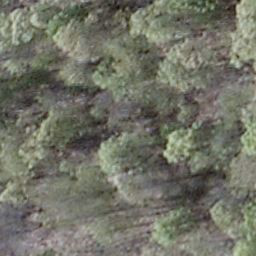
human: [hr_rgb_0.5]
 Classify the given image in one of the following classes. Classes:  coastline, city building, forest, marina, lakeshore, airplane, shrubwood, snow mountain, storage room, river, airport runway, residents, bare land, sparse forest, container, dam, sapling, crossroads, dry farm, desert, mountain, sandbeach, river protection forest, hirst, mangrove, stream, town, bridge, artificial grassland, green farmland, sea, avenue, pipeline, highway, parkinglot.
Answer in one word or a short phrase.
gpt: shrubwood